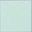
Piece: xx